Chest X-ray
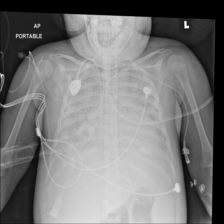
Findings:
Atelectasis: positive
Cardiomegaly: negative
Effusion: positive
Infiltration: negative
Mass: negative
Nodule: negative
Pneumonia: negative
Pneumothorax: negative
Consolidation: positive
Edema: negative
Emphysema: negative
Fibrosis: negative
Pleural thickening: negative
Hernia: negative